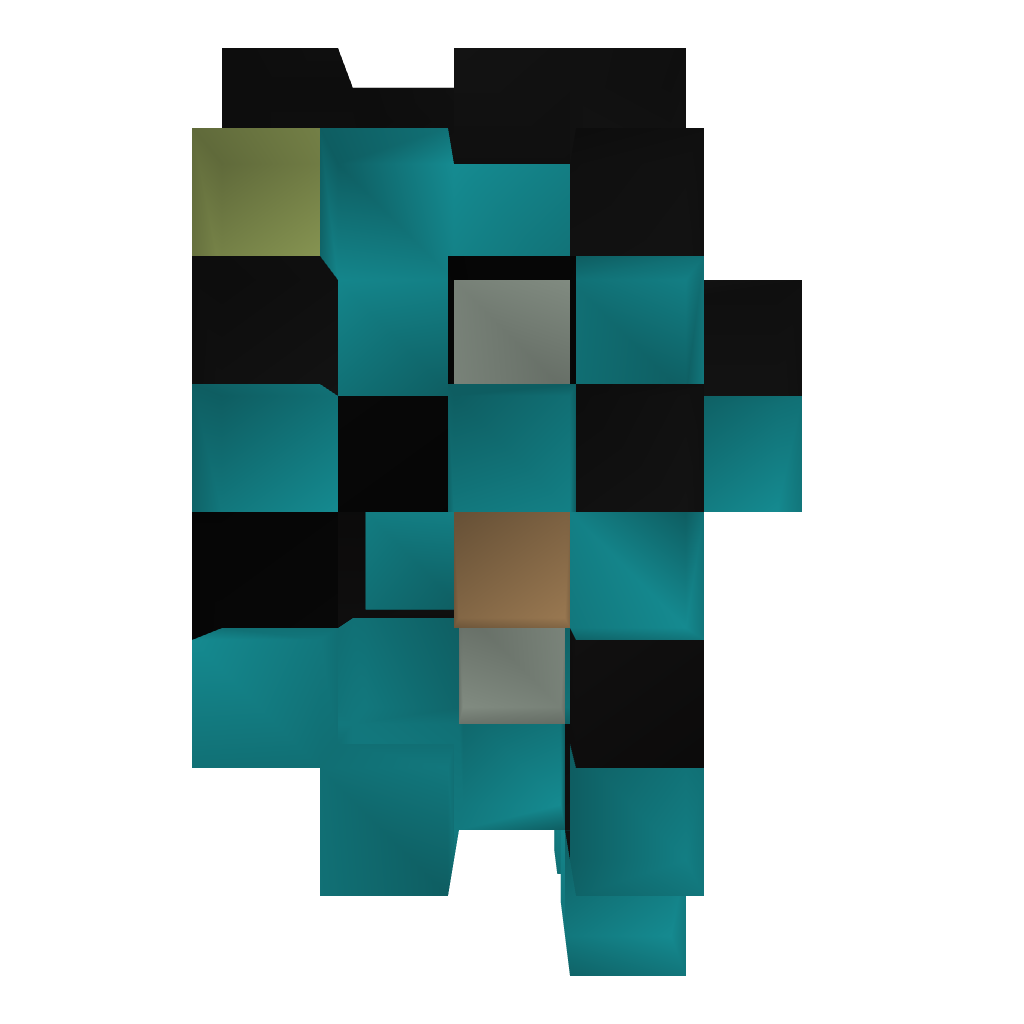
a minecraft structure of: Buttonless Blaze Grinder v2_0